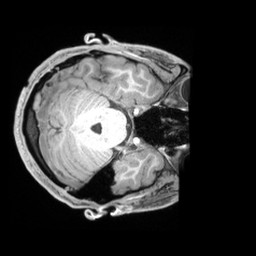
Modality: T1w
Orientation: axial
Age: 25
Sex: male
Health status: ill
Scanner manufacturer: siemens
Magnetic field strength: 3 T
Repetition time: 2.2 s
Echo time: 0.00218 s